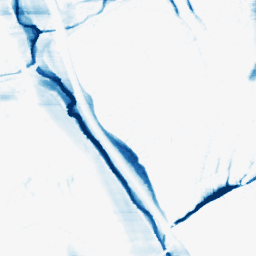
Category: morphological
Decomposition family: morphological_ellipse
Decomposition parameters: operation: closing
width: 5
height: 50
Upsampling method: sinc_blackman
Upsampling parameters: scale: 2
kernel_size: 16
Upsampling scale: 2